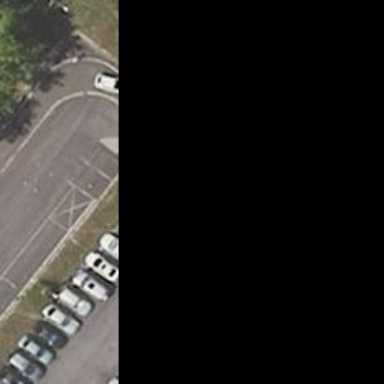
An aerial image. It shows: Parking aisle designated as service road.